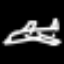
Label: airplane